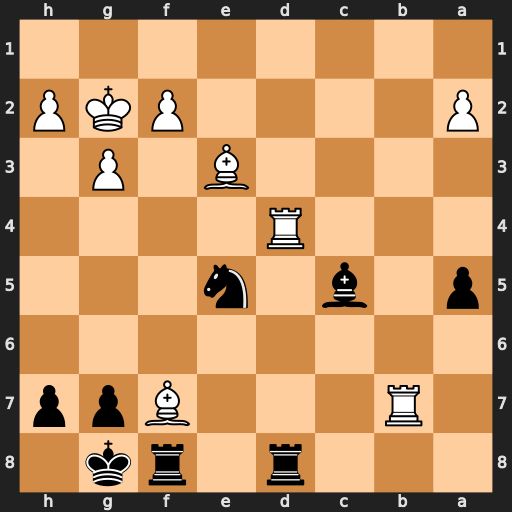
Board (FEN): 3r1rk1/1R3Bpp/8/p1b1n3/3R4/4B1P1/P4PKP/8
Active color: b
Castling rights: -
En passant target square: -
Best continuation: Nxf7 Rxd8 Nxd8